Field crop: maize
Growth stage: 1
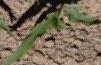
Species: maize